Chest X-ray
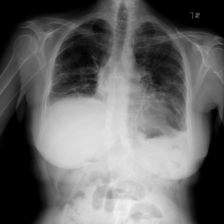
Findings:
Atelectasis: negative
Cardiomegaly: negative
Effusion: positive
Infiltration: negative
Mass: negative
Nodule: negative
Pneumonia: negative
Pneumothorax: negative
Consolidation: negative
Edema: positive
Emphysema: negative
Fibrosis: negative
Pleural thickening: negative
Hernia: negative